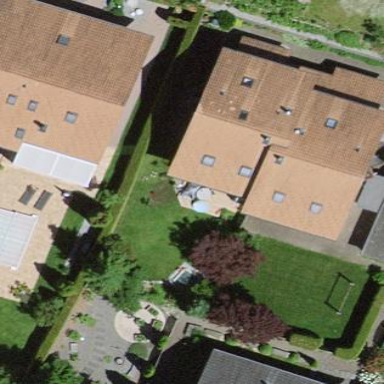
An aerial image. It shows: Residential building.